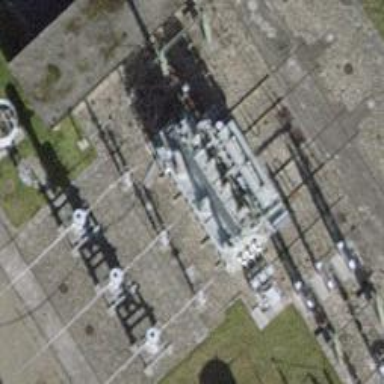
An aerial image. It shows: Transformer is shown.